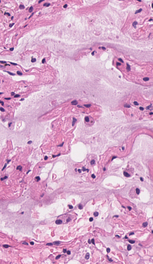
Tumor epithelial tissue: no
Tumor-associated stroma tissue: no
Normal tissue: yes